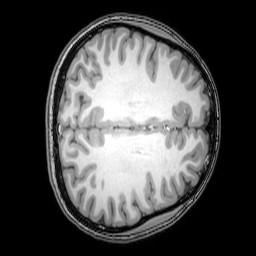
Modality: T1w
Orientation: axial
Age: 21
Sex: female
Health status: healthy
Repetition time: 0.081 s
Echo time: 0.037 s